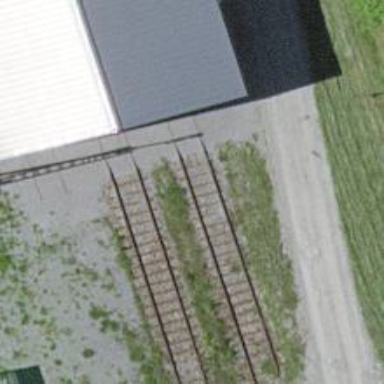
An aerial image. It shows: Yard with electrified tracks using contact line.